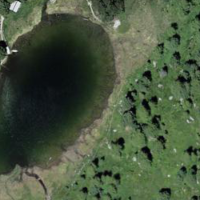
EUNIS habitat code: 43
Species observed at this site:
Drosera rotundifolia
Campanula barbata